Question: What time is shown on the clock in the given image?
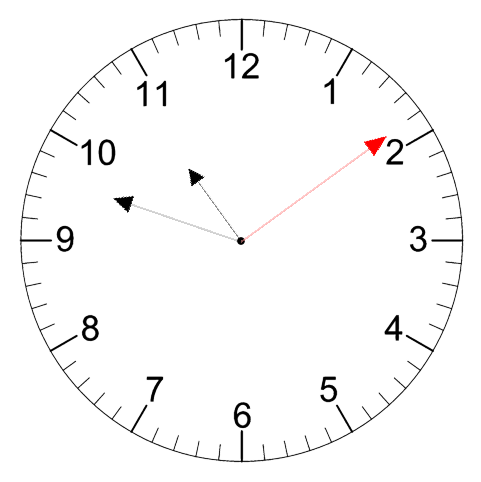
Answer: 10:48:09